Question: As the <URL> describes:
>
tag 'link' in HTML5 rules 10 values for attribute 'rel', but I always found many others used in webpages, such as:
'''
<link rel="me" type="text/html" href="www.example.com"/>
'''
There's no value 'me' for attribute 'rel', but it still be used widely.
Why can be that? Any links or advice?
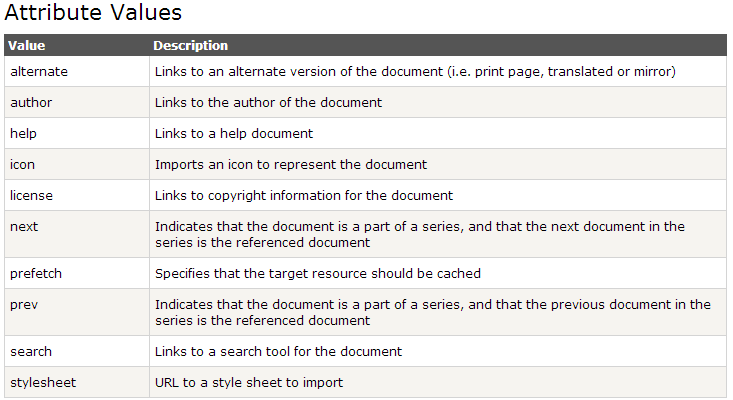
Answer: <URL> allows custom 'rel' attribute values:
> Extensions to the predefined set of link types may be registered in
the microformats wiki <URL>Anyone is free to edit the microformats wiki existing-rel-values page
at any time to add a type.
You shouldn't rely on w3schools, because there is a lot of incorrect data there: <URL>